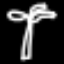
Label: palm tree